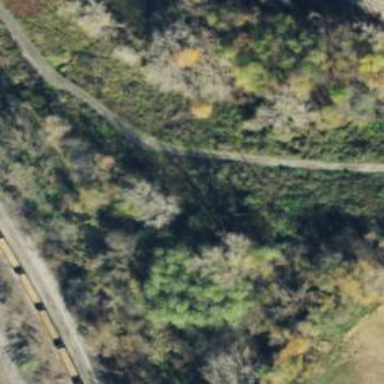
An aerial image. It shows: Track with grade 3 surface.